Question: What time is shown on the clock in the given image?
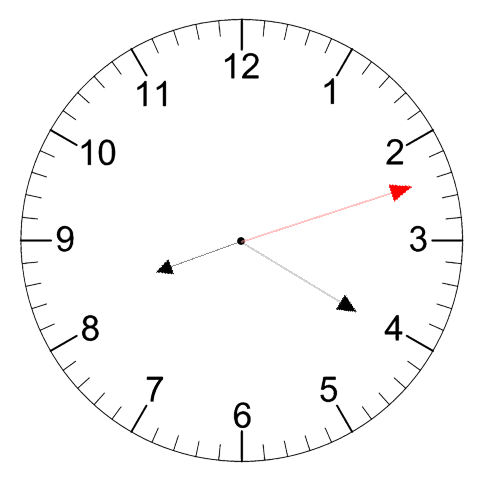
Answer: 08:20:12